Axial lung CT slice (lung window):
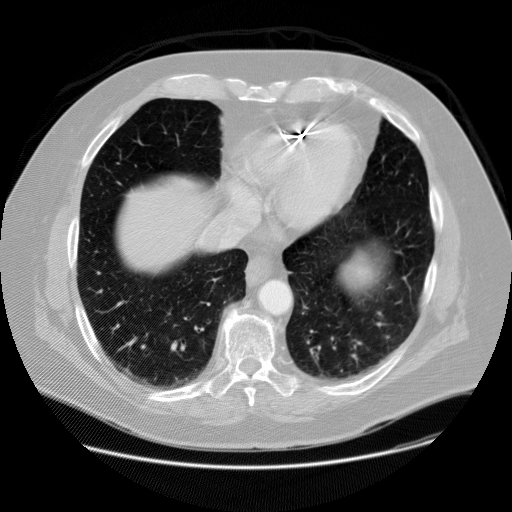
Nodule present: no